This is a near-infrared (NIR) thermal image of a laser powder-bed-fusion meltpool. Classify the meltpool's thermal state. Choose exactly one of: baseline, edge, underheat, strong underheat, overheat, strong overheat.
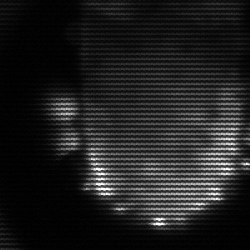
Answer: baseline